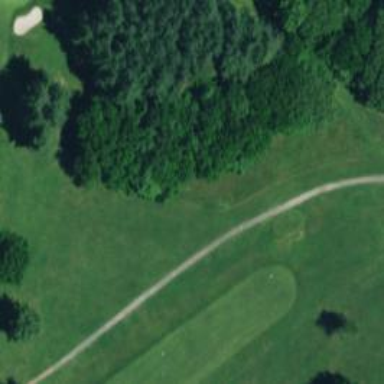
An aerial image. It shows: Area with grass used as rough in golf course.